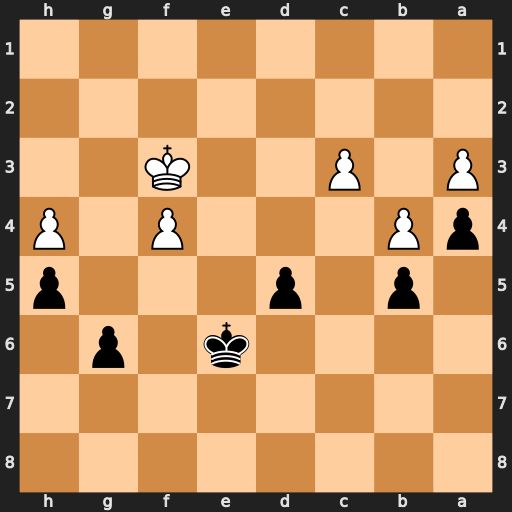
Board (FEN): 8/8/4k1p1/1p1p3p/pP3P1P/P1P2K2/8/8
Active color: b
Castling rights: -
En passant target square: -
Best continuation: Kf5 Ke3 Kg4